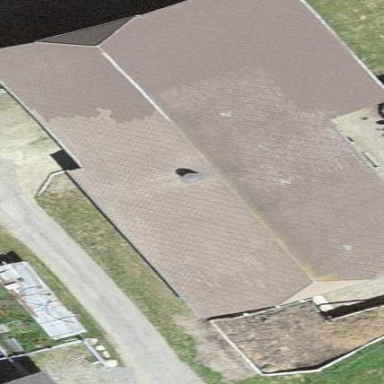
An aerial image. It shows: Barn.